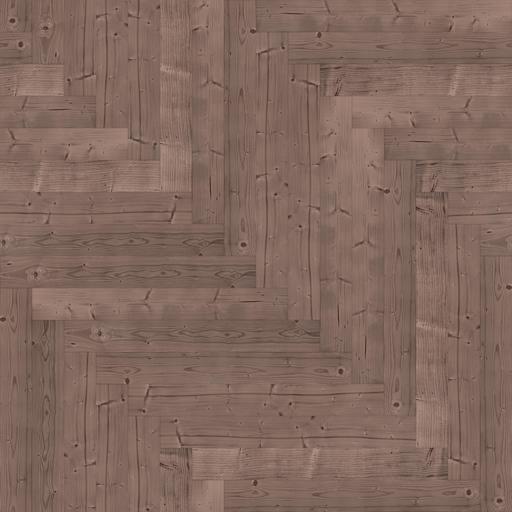
Tags: floor flooring herringbone parquet wood wooden